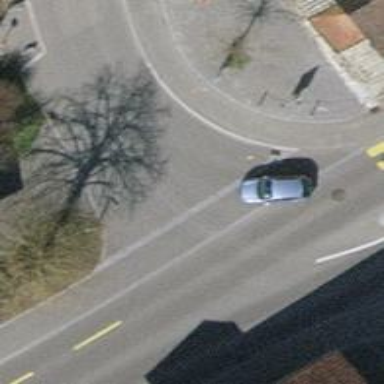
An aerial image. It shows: Unmarked crossing with traffic calming table on the road.